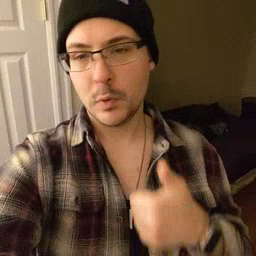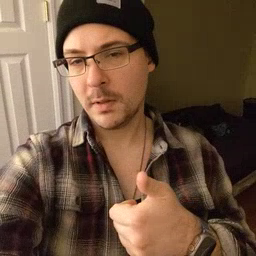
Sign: yourself